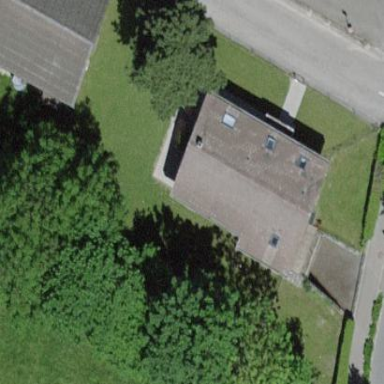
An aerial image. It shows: Kindergarten building.